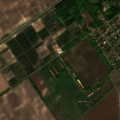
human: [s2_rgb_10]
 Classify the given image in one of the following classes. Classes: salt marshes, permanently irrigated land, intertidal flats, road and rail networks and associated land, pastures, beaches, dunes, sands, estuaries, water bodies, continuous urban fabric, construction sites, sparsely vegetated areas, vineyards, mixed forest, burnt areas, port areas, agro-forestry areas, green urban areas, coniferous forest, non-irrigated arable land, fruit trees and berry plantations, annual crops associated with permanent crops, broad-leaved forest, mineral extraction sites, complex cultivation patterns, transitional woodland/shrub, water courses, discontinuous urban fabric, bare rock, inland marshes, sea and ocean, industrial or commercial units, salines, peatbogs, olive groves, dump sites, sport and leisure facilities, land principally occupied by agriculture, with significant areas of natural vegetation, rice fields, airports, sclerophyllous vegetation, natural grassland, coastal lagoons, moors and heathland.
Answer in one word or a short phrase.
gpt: discontinuous urban fabric, non-irrigated arable land, fruit trees and berry plantations, land principally occupied by agriculture, with significant areas of natural vegetation